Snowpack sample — Loveland Pass, Silver Plume, Colorado, USA (12/14/25, 10:50 AM MST)
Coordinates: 39.664, -105.882
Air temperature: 36 °F
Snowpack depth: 67 cm
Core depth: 10 cm
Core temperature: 50 °F
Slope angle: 6°, slope face: 326°
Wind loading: low
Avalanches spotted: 0
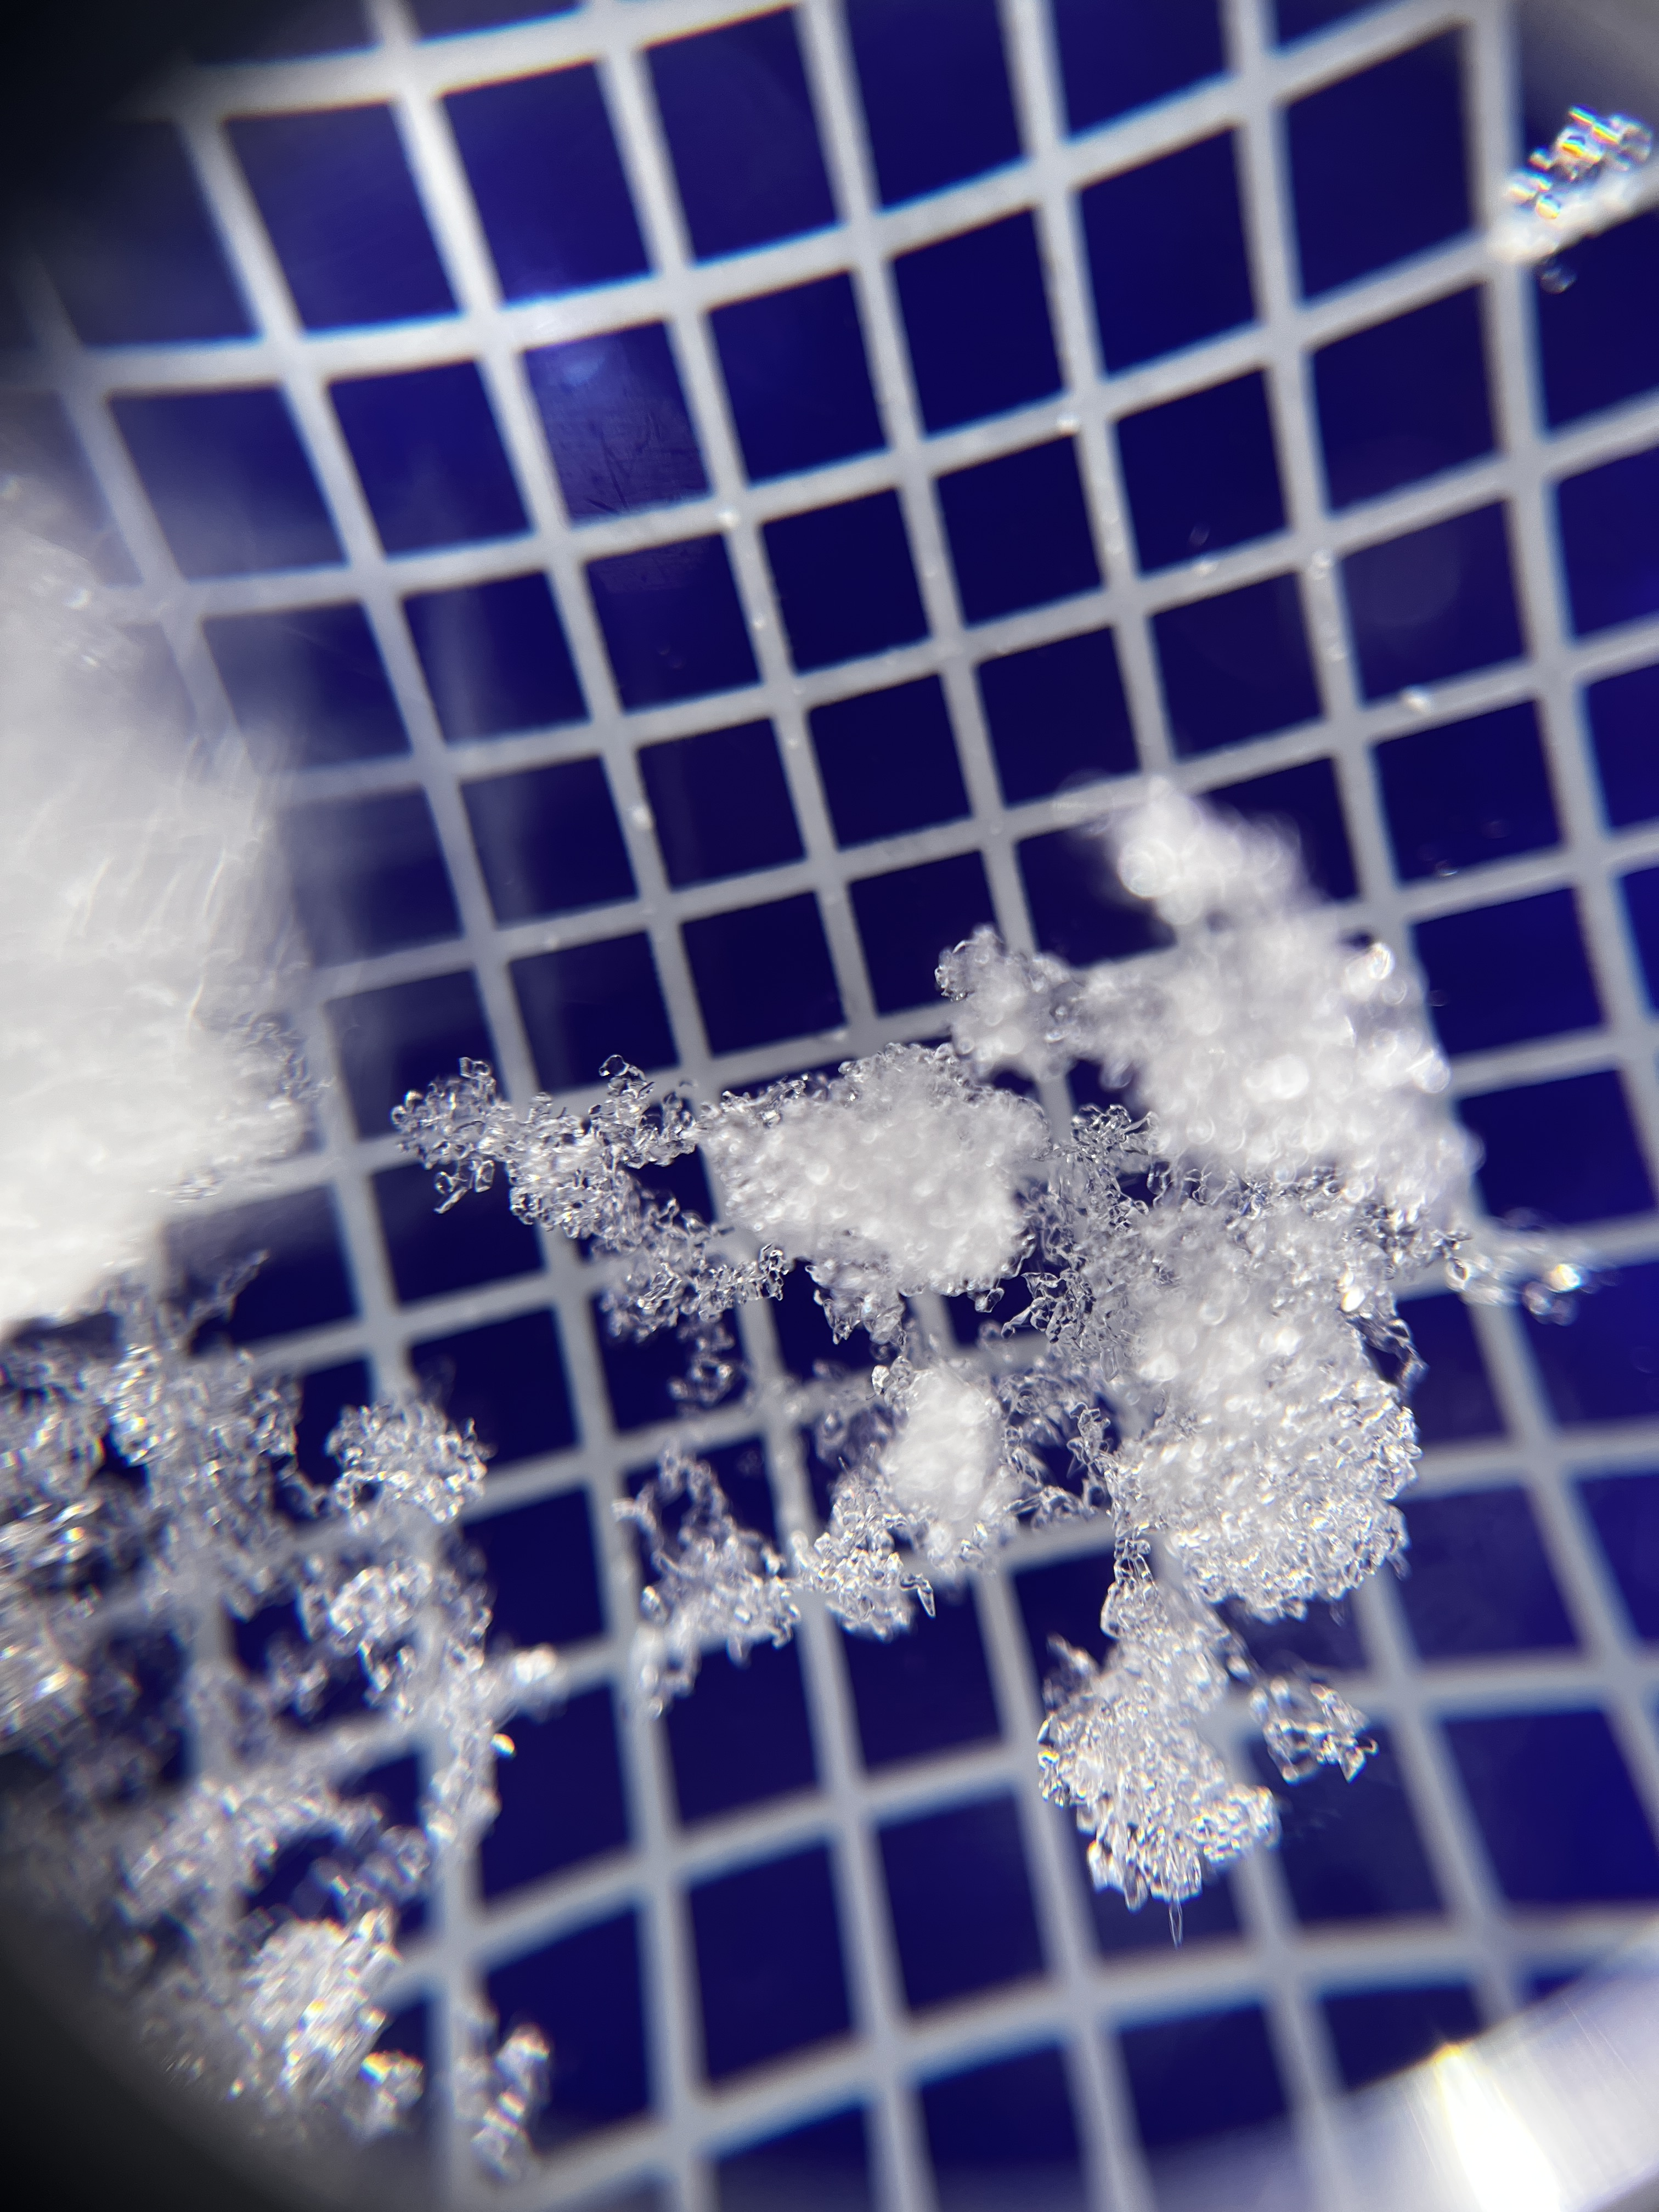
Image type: magnified_profile
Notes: No avalanches spotted, very late start to the season with minimal snowpack